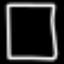
Label: square